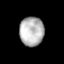
Tissue: prostate
Cell type: Myeloid cells
Senescence score: 0.3367
Nuclear area (px): 699
Mean DAPI intensity: 180.441